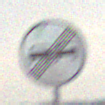
Verkehrszeichen: EndeUeberholverbot
Umgebung: Outdoor, Nature
Tageszeit: MorningAfternoon
Wetter: Overcast
Licht: Natural
Jahreszeit: Winter
Kontrast: LowContrast